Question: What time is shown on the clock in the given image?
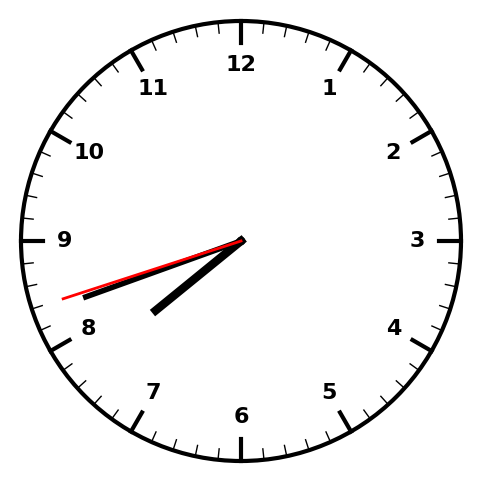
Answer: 07:41:42